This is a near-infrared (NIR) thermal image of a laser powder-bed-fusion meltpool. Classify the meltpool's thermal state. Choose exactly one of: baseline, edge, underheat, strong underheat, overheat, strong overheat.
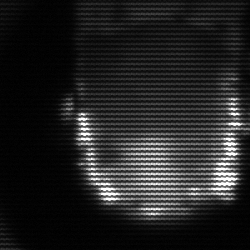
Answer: baseline